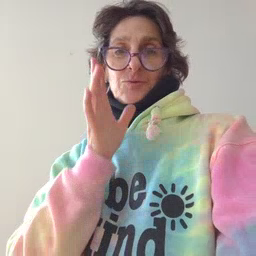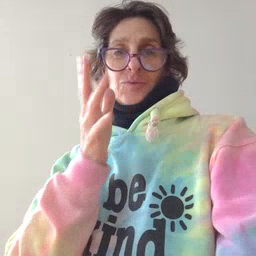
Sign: grandma